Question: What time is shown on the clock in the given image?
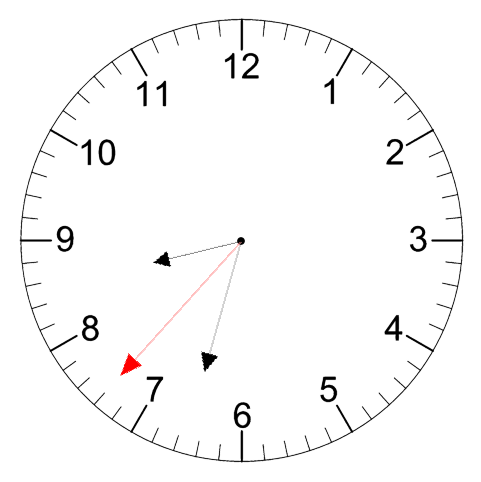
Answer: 08:32:37